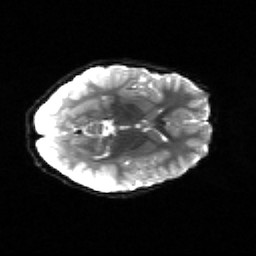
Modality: sbref
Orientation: axial
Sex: female
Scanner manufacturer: siemens
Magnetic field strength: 3 T
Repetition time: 5 s
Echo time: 0.071 s